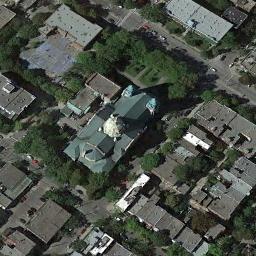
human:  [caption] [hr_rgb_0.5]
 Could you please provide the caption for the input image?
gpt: A blue-roofed church surrounded by trees and buildings and roads with many cars .

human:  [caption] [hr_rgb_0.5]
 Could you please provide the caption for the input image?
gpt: The church and the rest of the church with some green roofs Is surrounded by other buildings .

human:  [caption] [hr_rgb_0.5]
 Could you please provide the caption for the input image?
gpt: The blue church is surrounded by some buildings and trees .

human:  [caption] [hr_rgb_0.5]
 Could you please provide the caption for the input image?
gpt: There are many buildings near the church .

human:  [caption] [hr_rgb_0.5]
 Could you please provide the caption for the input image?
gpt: This is a church with many trees around it .